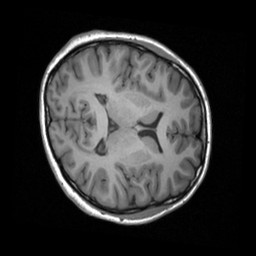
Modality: T1w
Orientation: axial
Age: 19
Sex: female
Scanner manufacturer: siemens
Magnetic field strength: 3 T
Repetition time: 1.9 s
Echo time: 0.00226 s